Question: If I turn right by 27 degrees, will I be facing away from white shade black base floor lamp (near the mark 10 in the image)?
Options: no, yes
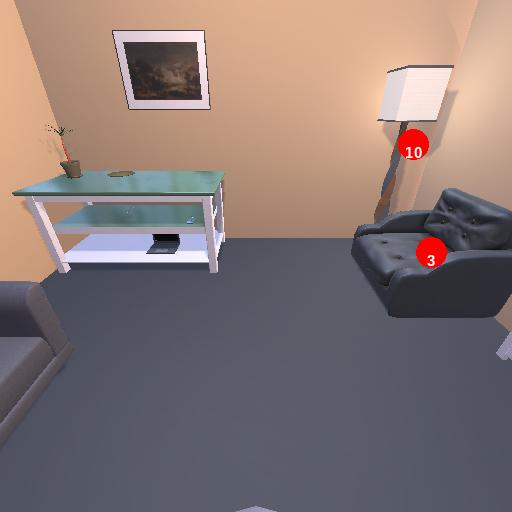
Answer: no